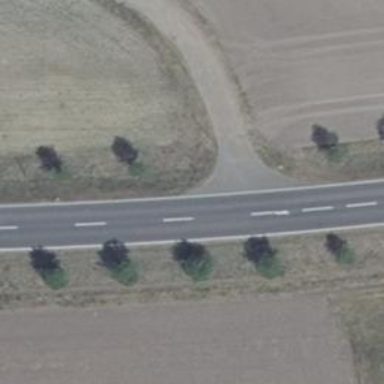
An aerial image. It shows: Secondary road with asphalt surface.